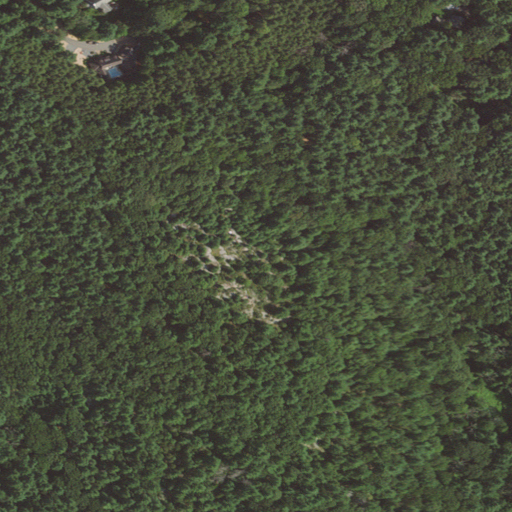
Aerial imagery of mountain in Massachusetts named Little Blue Hill containing evergreen forest, mixed forest, deciduous forest, open development, and low intensity development